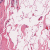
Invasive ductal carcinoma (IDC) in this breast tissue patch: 0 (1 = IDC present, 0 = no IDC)